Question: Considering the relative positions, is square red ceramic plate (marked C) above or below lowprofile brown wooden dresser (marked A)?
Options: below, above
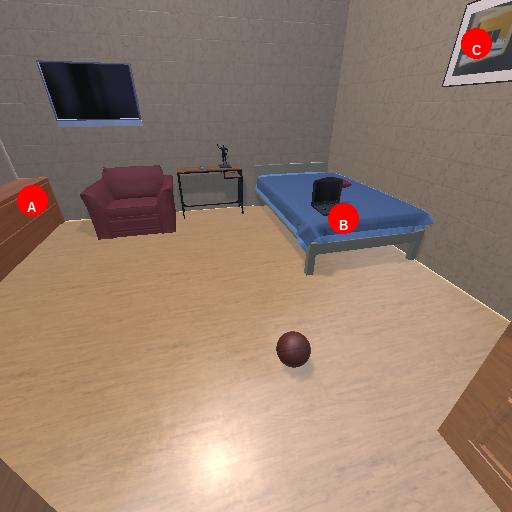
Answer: below